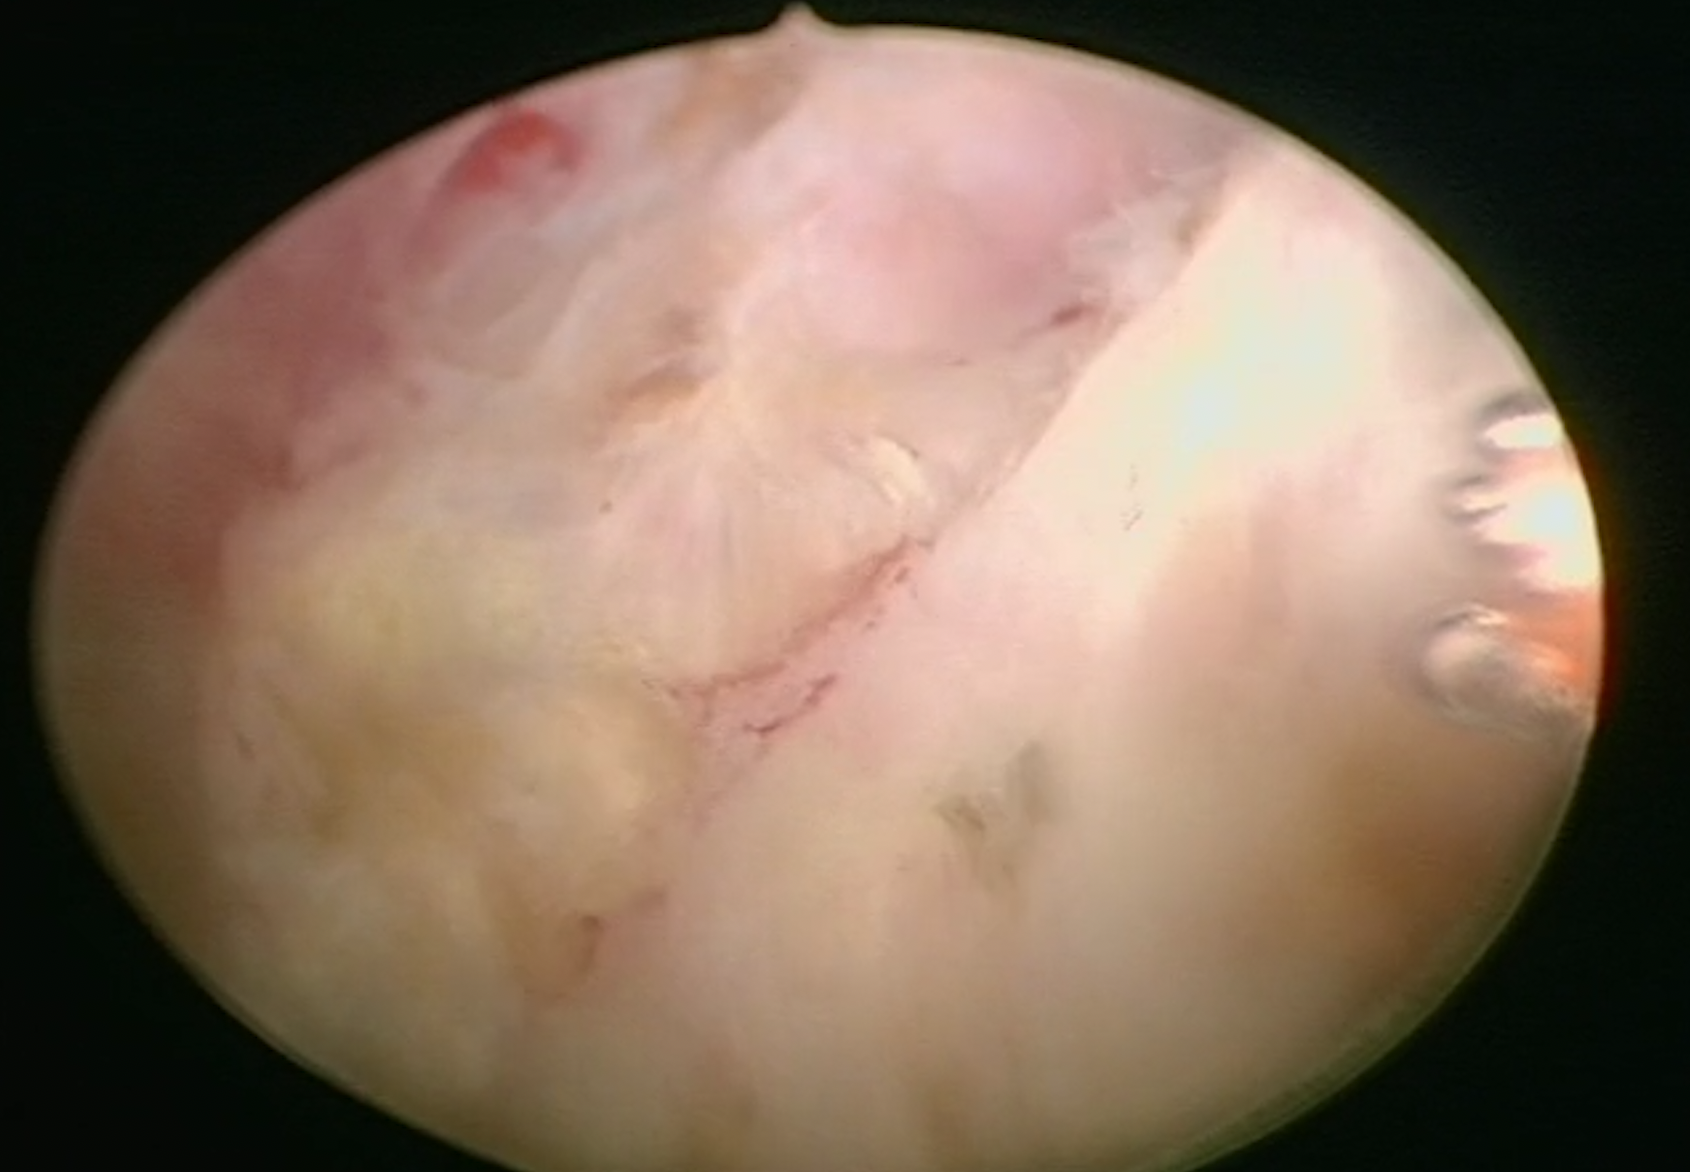
Modality: WLC
Class: Non-malignant
Subclass: InflammationNOS
Lesion: L1
Morphology: Non-papillary
Bladder cancer association: No